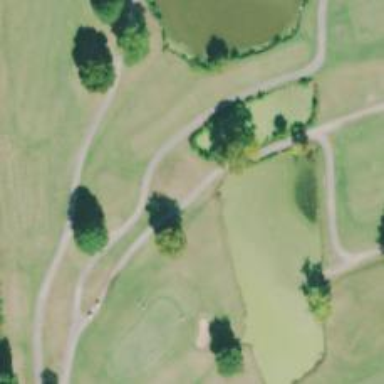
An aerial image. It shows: Footway that doubles as golf path.